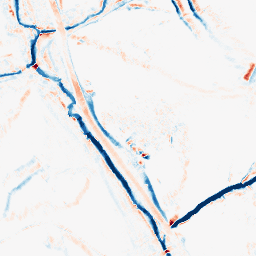
Category: morphological
Decomposition family: morphological_diamond
Decomposition parameters: operation: average
radius: 5
Upsampling method: quadratic
Upsampling parameters: scale: 4
Upsampling scale: 4